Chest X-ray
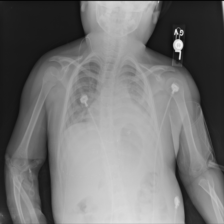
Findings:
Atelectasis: negative
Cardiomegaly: negative
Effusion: negative
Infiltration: positive
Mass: negative
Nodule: negative
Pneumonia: negative
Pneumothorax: negative
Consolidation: negative
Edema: negative
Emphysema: negative
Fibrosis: negative
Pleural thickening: negative
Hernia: negative